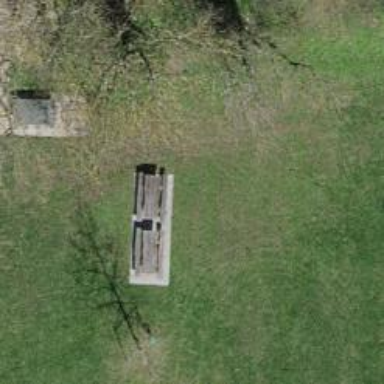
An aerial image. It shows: Picnic table located in leisure land area.